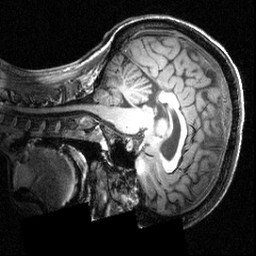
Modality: T1w
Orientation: sagittal
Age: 26
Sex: female
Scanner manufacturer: siemens
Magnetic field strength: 3.951 T
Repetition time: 1.5 s
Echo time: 0.00335 s